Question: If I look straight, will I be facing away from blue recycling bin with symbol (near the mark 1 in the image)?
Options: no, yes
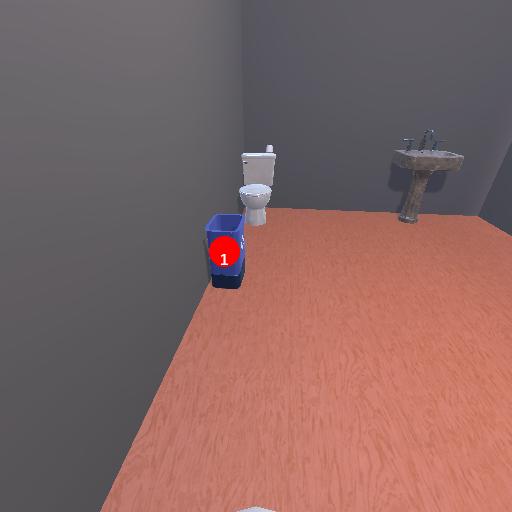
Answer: no